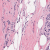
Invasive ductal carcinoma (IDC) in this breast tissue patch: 1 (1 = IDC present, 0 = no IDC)